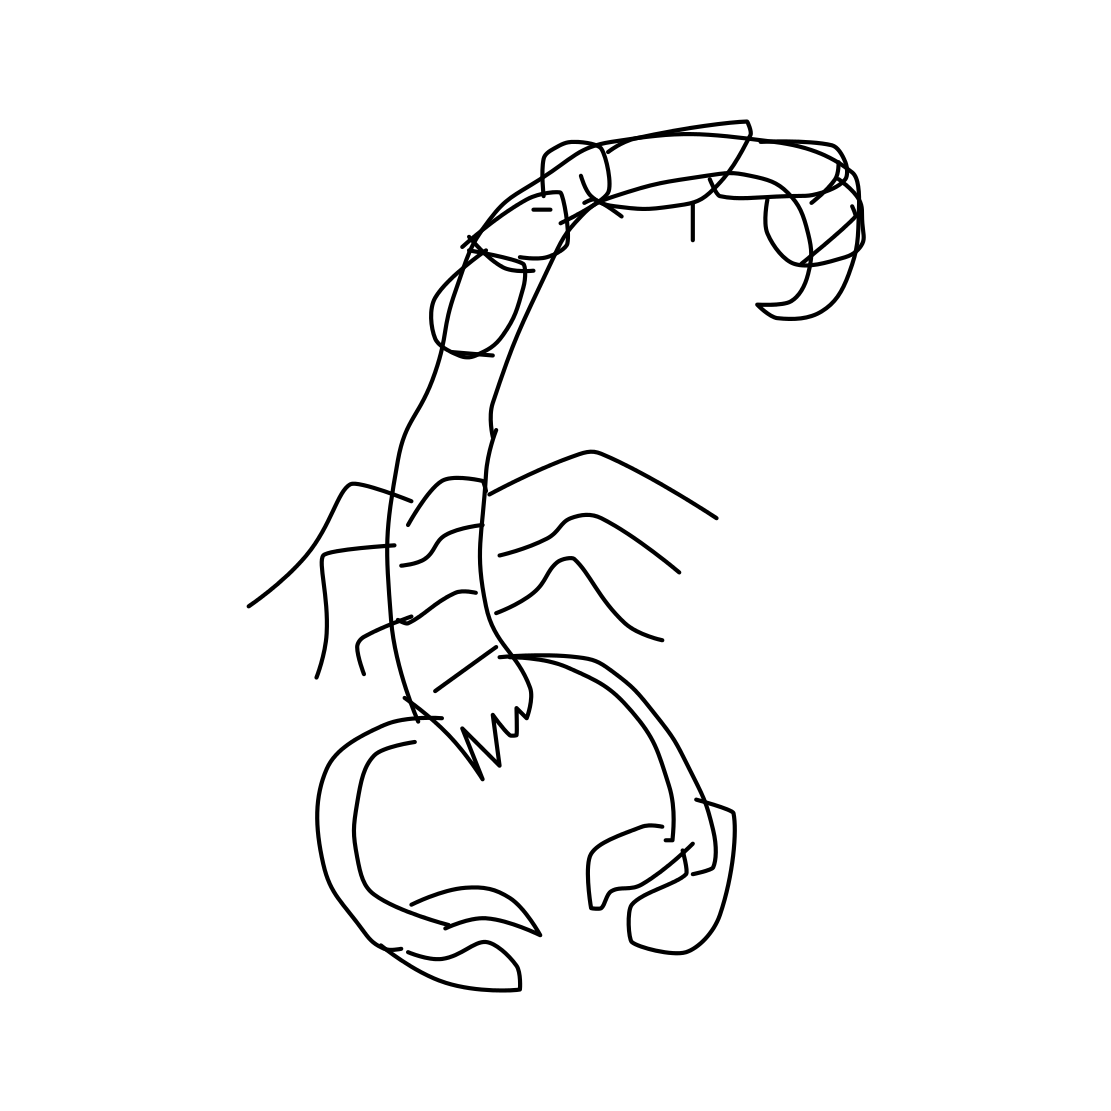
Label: scorpion